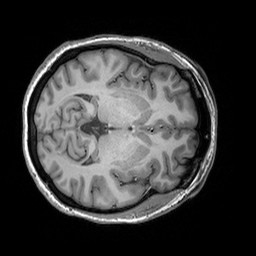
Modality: T1w
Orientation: axial
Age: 32
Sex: female
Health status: healthy
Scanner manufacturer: siemens
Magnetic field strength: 3 T
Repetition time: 2.3 s
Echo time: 0.00303 s